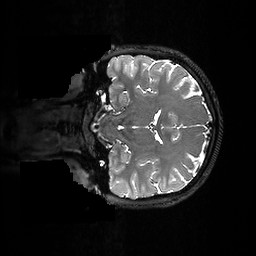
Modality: T2w
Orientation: coronal
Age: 26
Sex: female
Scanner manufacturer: ge
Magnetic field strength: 3 T
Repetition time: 3.202 s
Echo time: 0.06711 s